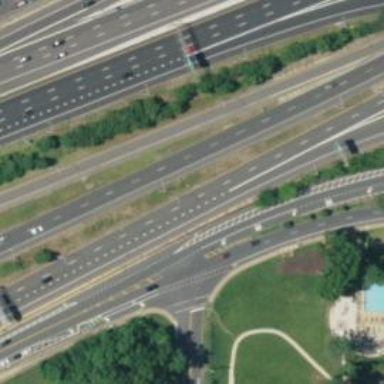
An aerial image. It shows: Motorway junction.